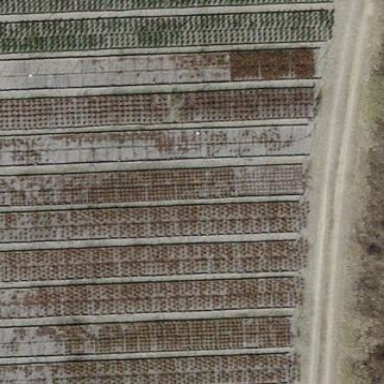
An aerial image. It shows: Plant nursery area.